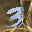
Label: 3